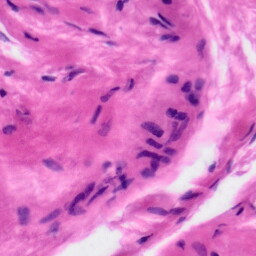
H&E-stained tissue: Tonsil